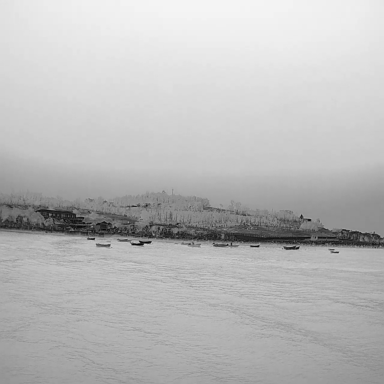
There are 12 bulk_carriers in the infrared image.